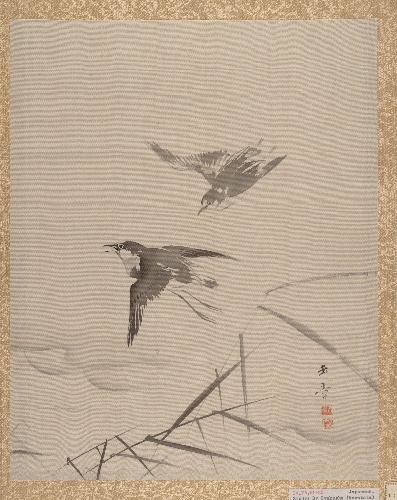
Artist: Kawabata Gyokushō
Artist bio: Japanese, 1842–1913
Date: 1887–92
Object type: Album leaf
Classification: Paintings
Medium: Album leaf; ink on silk
Culture: Japan
Period: Meiji period (1868–1912)
Dimensions: 13 5/8 x 10 7/8 in. (34.6 x 27.6 cm)
Department: Asian Art
Credit line: Charles Stewart Smith Collection, Gift of Mrs. Charles Stewart Smith, Charles Stewart Smith Collection, Gift of Mrs. Charles Stewart Smith, Charles Stewart Smith Jr., and Howard Caswell Smith, in memory of Charles Stewart Smith, 1914
Accession year: 1914
Repository: Metropolitan Museum of Art, New York, NY
Tags: Birds